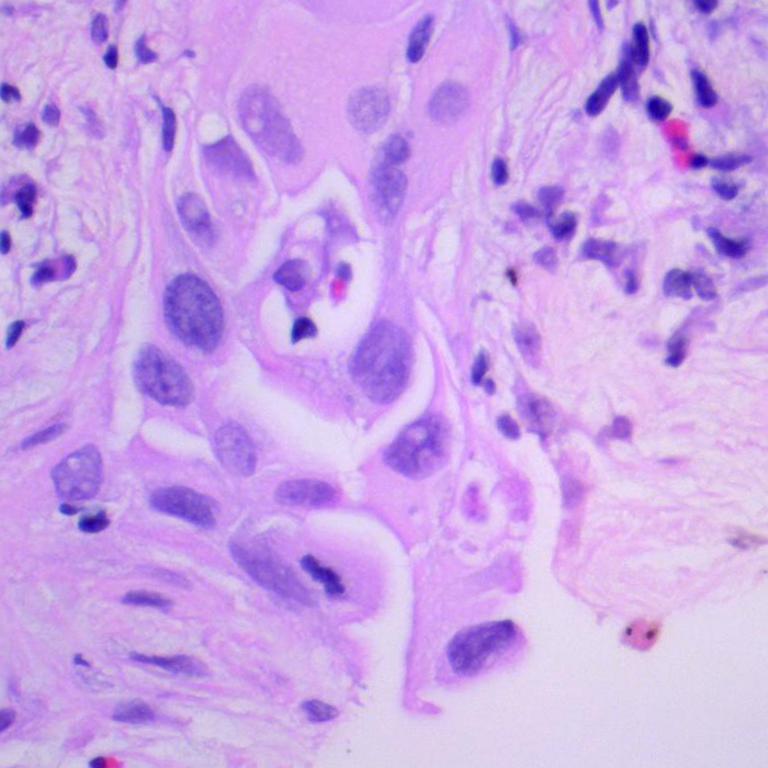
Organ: lung
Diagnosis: adenocarcinomas